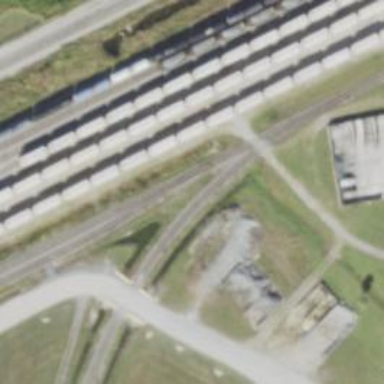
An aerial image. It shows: Railway spur service for aggregate transportation.